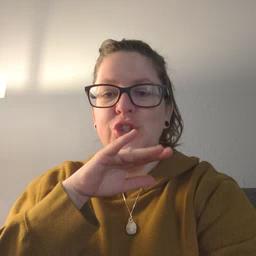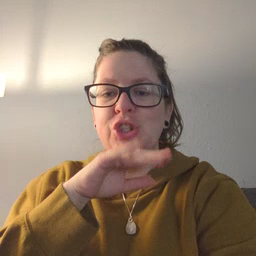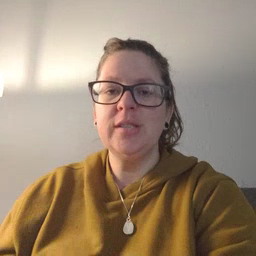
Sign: dirty